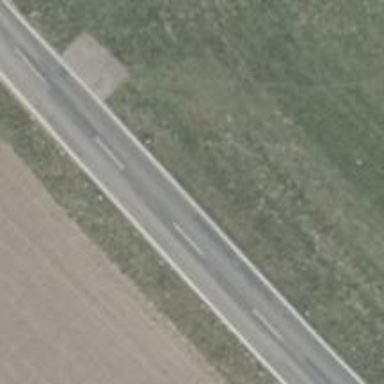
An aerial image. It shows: Secondary road with asphalt surface.